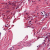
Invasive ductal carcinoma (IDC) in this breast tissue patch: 0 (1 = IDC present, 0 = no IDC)